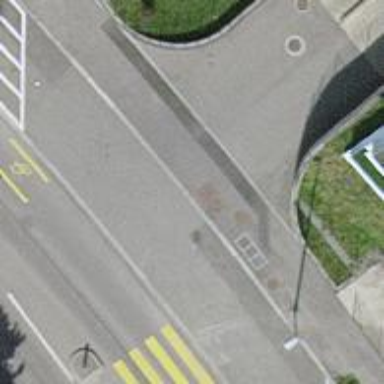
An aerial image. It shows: Unmarked road crossing.